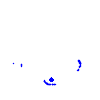
Particle: kaon